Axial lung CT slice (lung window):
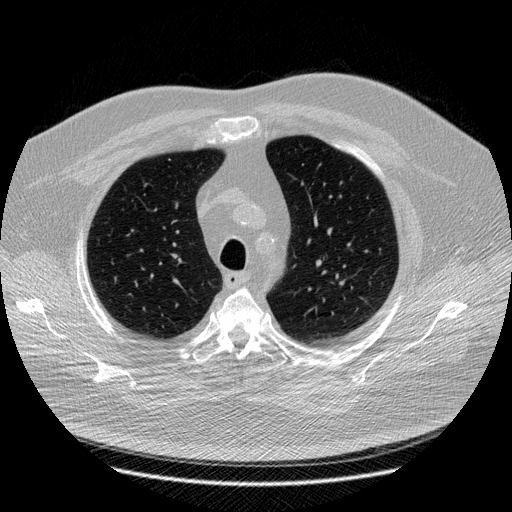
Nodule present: no